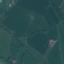
Land use / land cover: Pasture